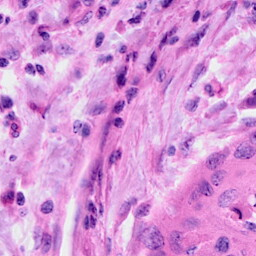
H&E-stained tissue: Cervix